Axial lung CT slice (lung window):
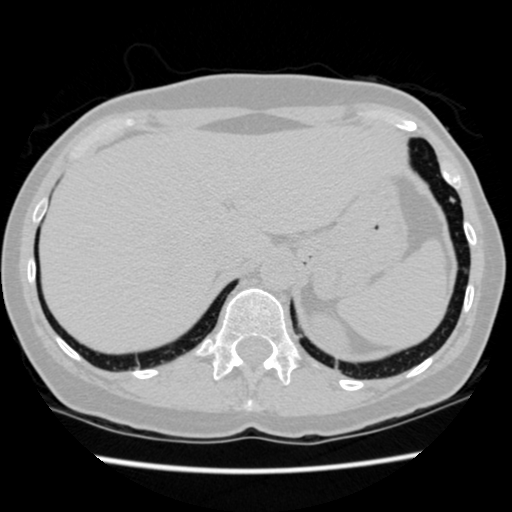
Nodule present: yes
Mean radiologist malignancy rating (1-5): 3